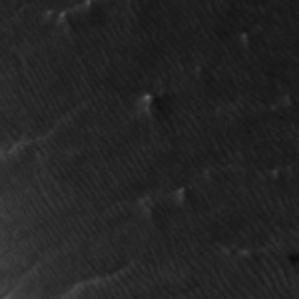
Label: frost